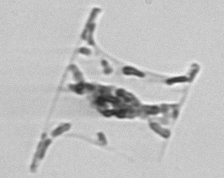
Label: Eucampia